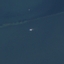
Land use / land cover class: SeaLake